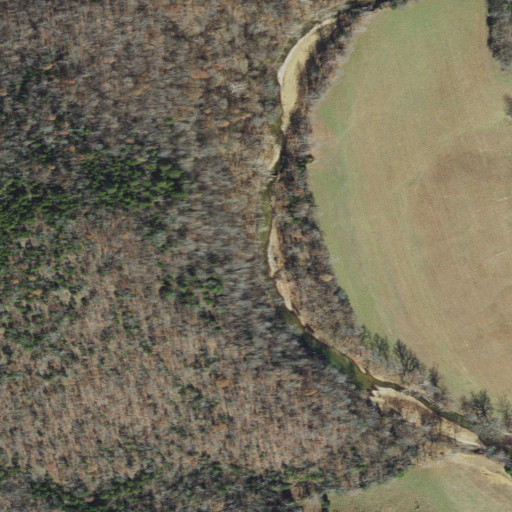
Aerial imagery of cliff(s) in Arkansas named Perry Bluff containing deciduous forest, pasture, and mixed forest